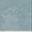
Piece: xx